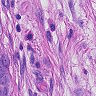
Metastatic tissue present: yes